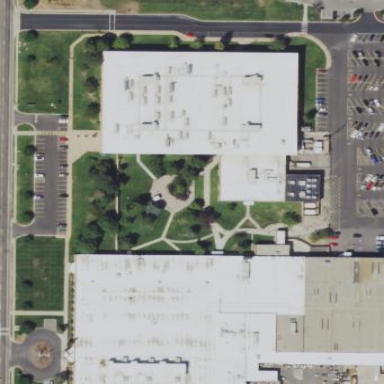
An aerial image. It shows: Office building.